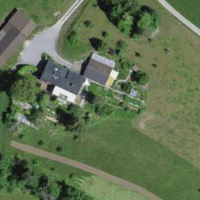
EUNIS habitat code: 25
Species observed at this site:
Alisma plantago-aquatica